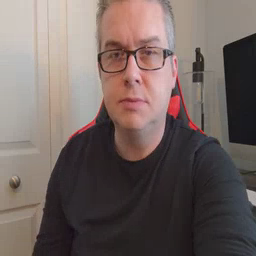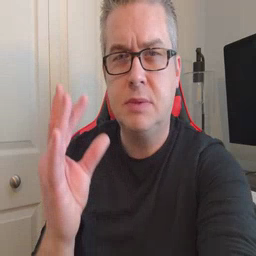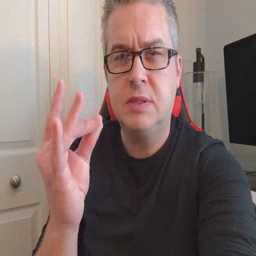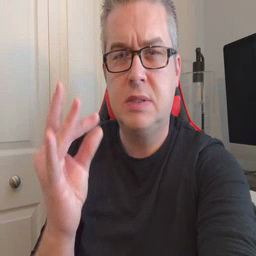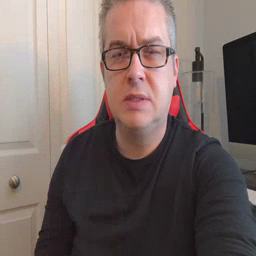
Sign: sticky